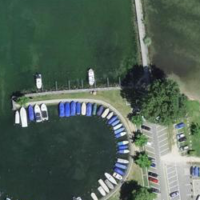
EUNIS habitat code: 14
Species observed at this site:
Corvus corone
Podiceps cristatus
Actitis hypoleucos
Cyanistes caeruleus
Fulica atra
Anas platyrhynchos
Aythya ferina
Aythya fuligula
Bucephala clangula
Fringilla coelebs
Passer domesticus
Aythya marila
Turdus merula
Chroicocephalus ridibundus
Phalacrocorax carbo
Larus michahellis
Cygnus olor
Parus major
Erithacus rubecula
Hirundo rustica
Mergus merganser
Pica pica
Delichon urbicum